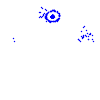
Particle: electron